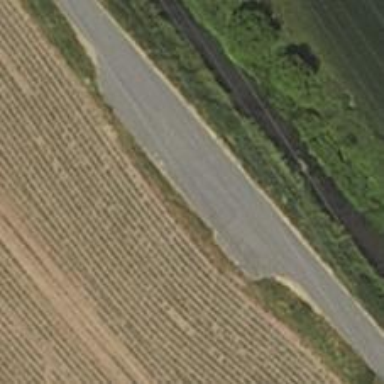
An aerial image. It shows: Passing place on the road.